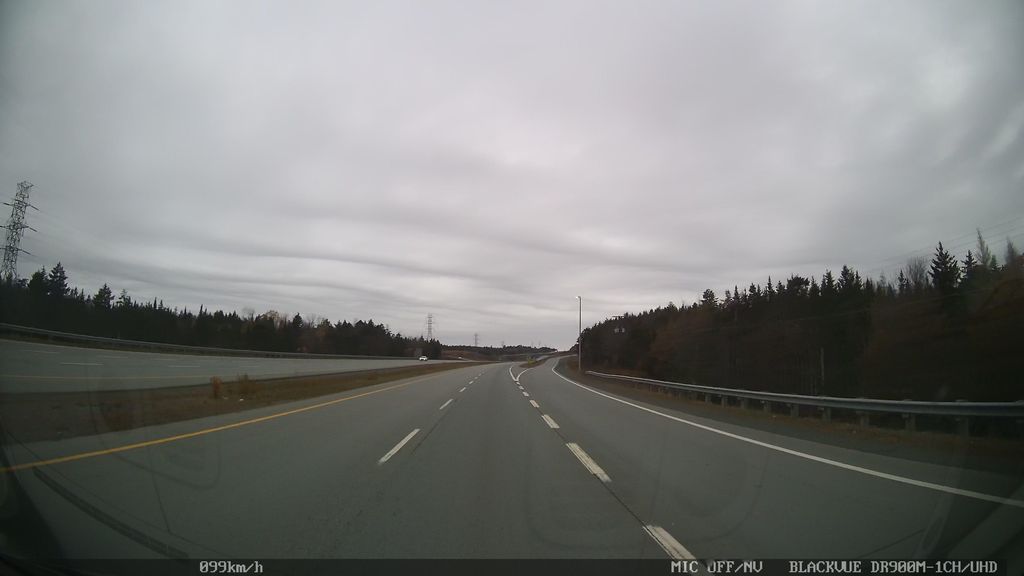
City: halifax